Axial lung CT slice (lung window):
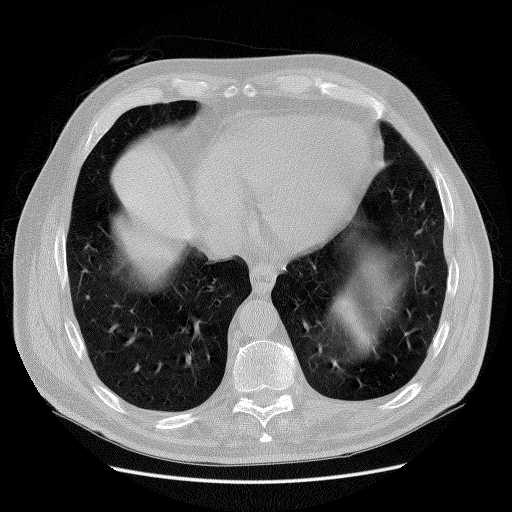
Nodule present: no